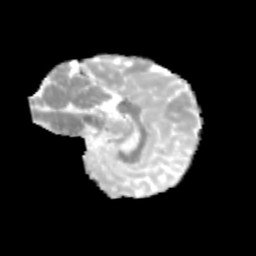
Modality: MD
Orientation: sagittal
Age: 11
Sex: female
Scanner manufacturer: siemens
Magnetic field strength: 3 T
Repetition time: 3.8 s
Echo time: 0.07 s